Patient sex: M
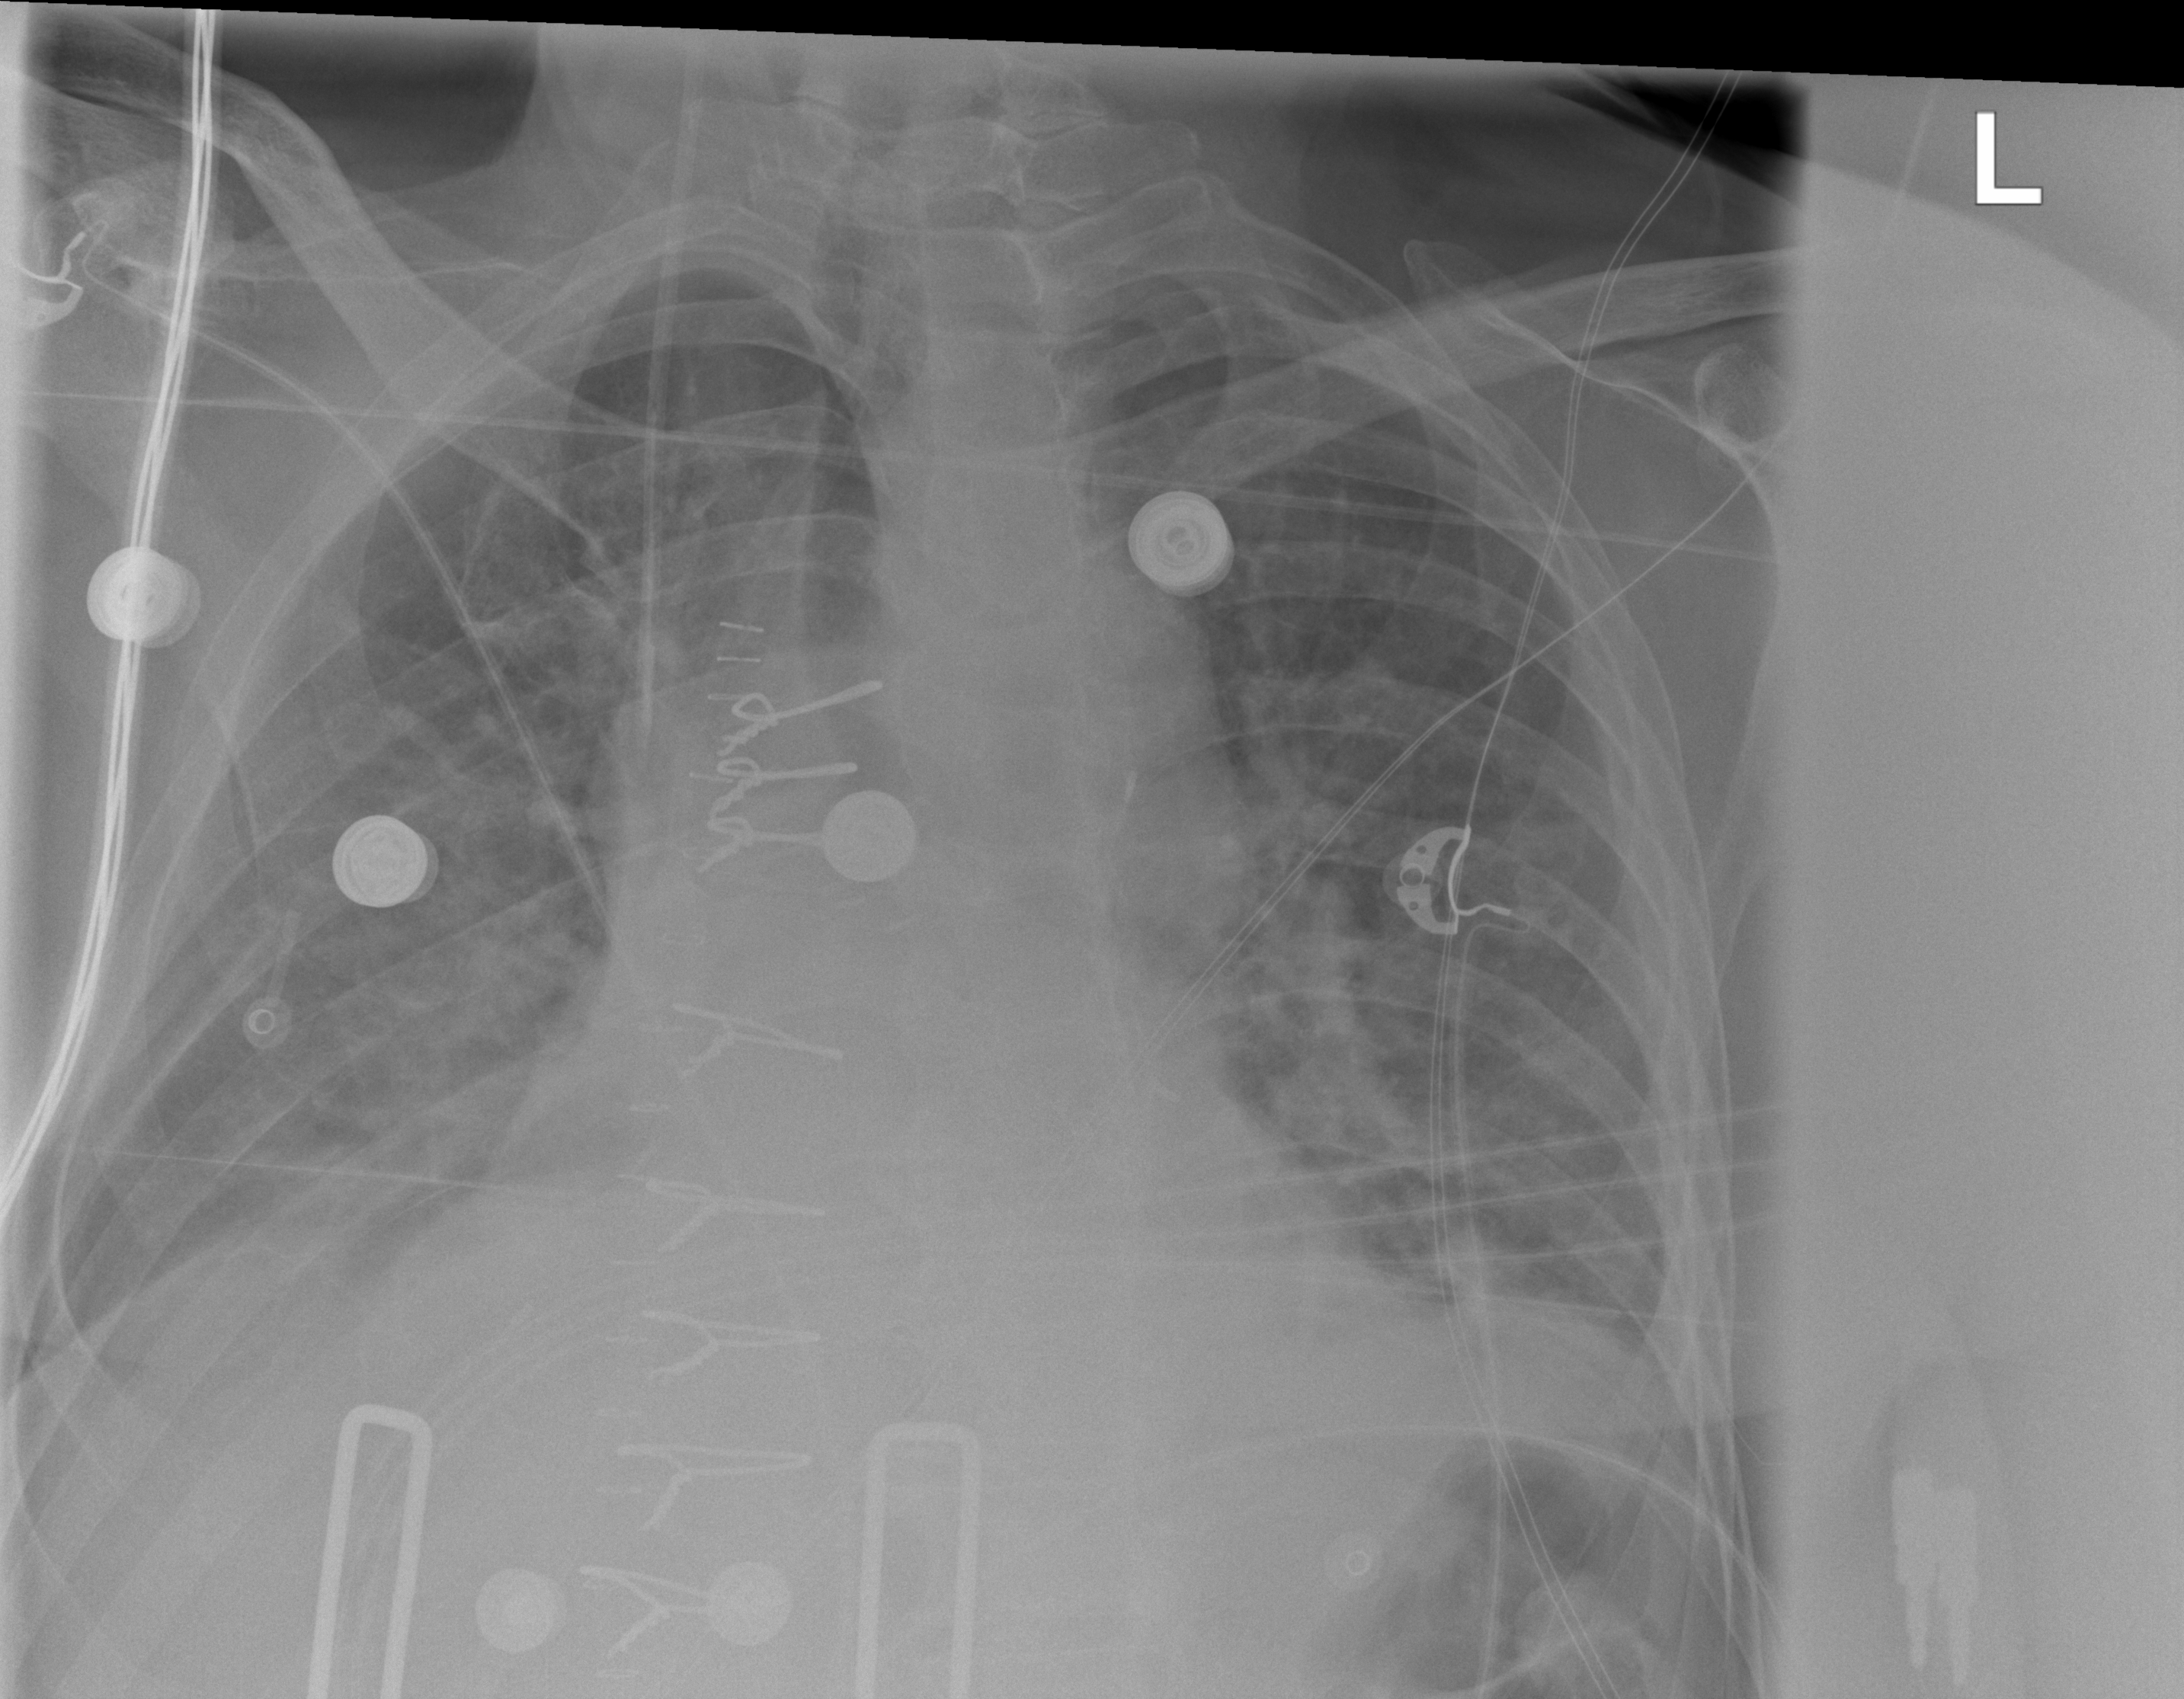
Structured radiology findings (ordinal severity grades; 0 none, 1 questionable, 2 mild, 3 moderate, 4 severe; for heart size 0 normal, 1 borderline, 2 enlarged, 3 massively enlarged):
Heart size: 1
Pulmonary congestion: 2
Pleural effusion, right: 1
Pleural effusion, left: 1
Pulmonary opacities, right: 2
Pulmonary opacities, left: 2
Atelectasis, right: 2
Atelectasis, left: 0